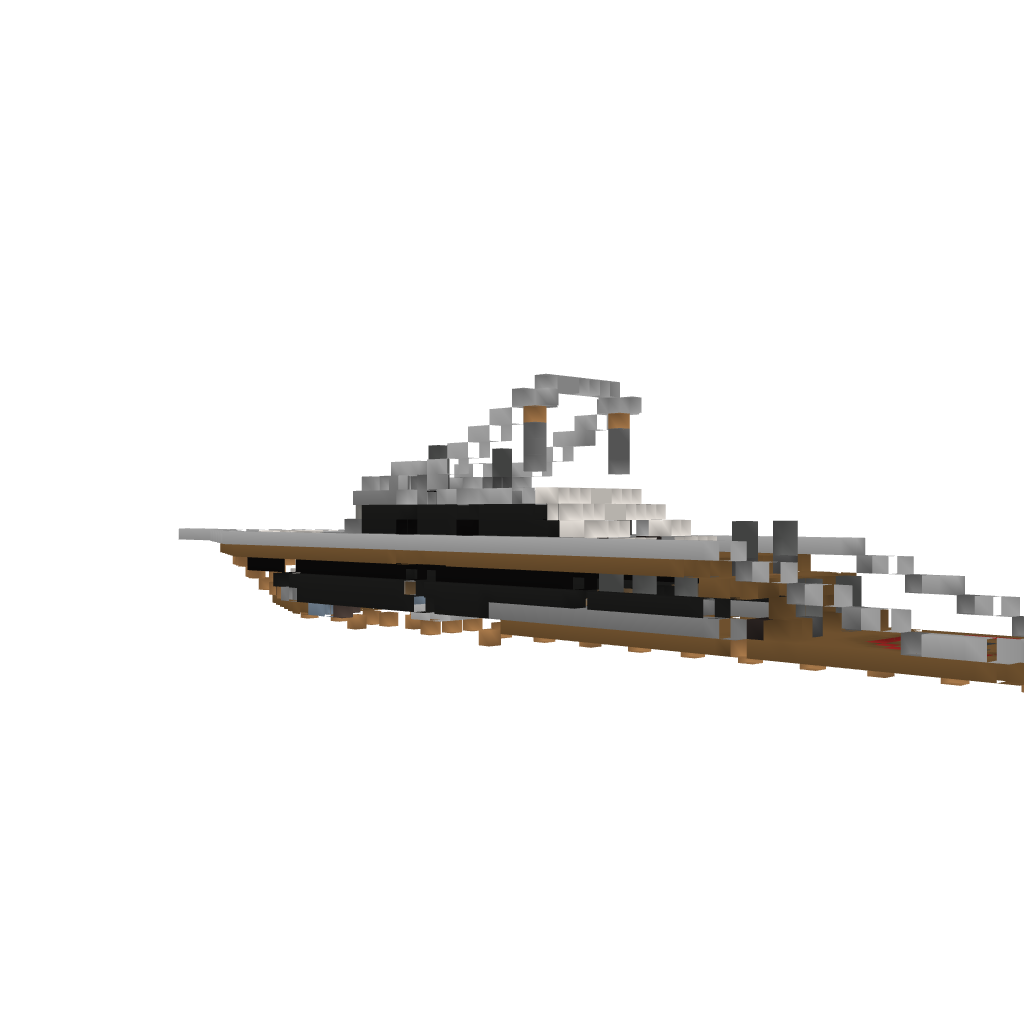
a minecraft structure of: Modern Yacht